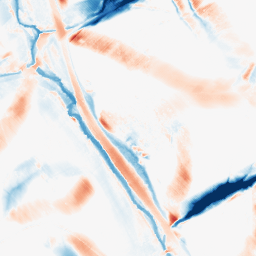
Category: morphological
Decomposition family: morphological_diamond
Decomposition parameters: operation: average
radius: 20
Upsampling method: edge_directed
Upsampling parameters: scale: 2
Upsampling scale: 2